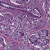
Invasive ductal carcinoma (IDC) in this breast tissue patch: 1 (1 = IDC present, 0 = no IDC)